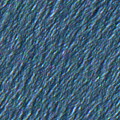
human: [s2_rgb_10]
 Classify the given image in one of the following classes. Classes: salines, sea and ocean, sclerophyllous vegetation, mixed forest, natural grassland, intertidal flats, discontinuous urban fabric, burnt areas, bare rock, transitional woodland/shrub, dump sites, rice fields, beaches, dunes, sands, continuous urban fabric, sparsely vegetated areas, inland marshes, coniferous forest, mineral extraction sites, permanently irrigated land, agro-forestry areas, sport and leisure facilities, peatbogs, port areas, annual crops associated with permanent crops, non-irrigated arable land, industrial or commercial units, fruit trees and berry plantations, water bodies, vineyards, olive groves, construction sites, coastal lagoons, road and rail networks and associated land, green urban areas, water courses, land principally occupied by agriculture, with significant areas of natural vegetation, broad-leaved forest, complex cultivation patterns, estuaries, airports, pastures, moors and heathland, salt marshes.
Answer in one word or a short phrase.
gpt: sea and ocean